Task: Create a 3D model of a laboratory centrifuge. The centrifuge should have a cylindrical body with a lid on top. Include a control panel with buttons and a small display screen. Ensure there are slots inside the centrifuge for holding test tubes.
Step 74:
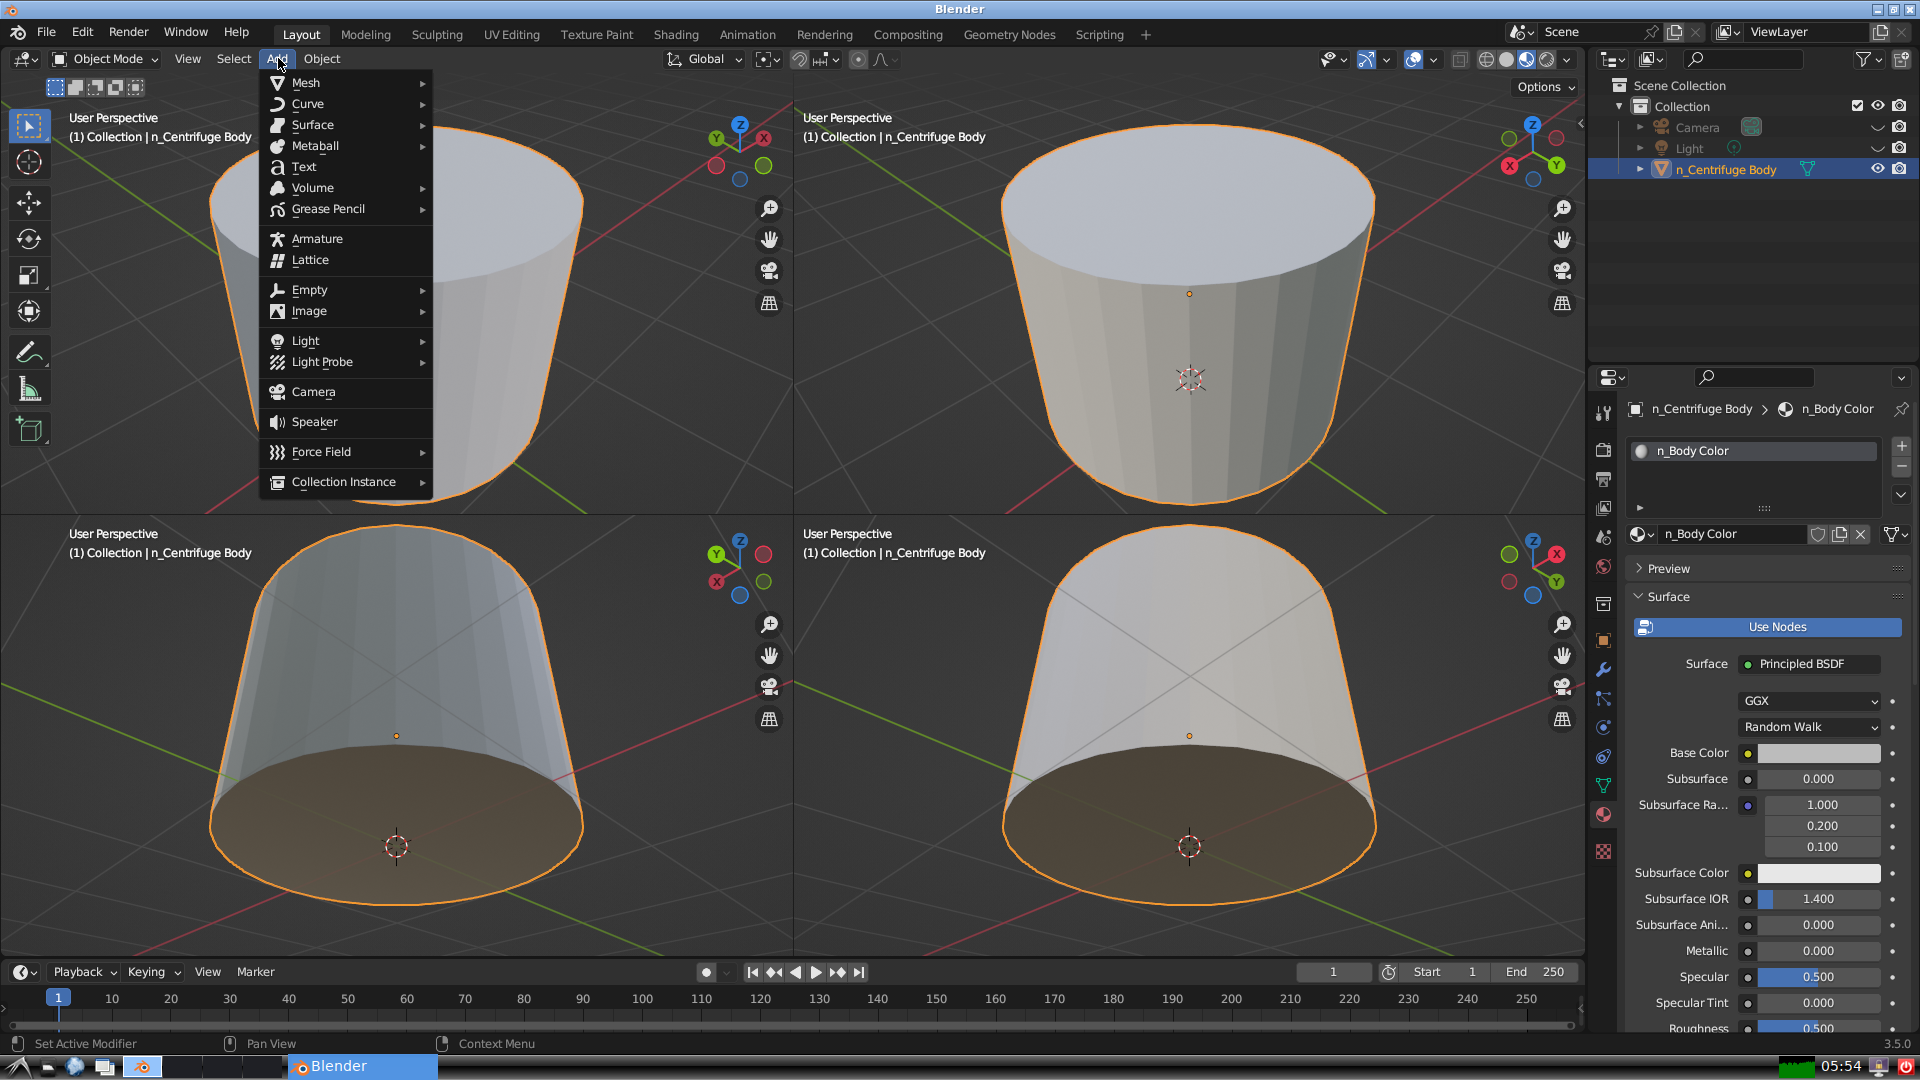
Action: {"mouse_move": [304, 84]}